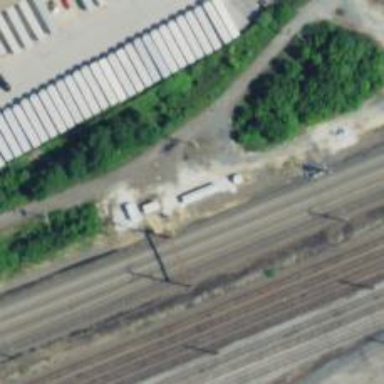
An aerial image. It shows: Railway crossover.